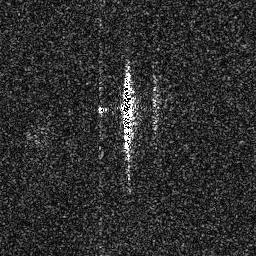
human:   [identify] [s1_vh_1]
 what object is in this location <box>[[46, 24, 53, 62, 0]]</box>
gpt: <ref>1 large ship at the center</ref>